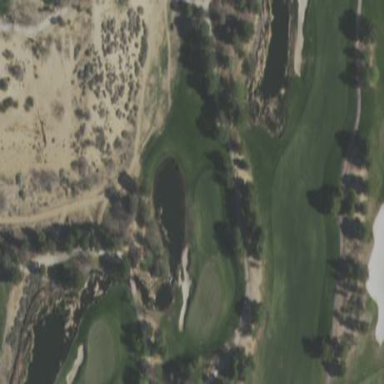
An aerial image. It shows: Area with grass used as rough in golf course.